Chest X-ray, AP view. Patient: 60 years old, sex F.
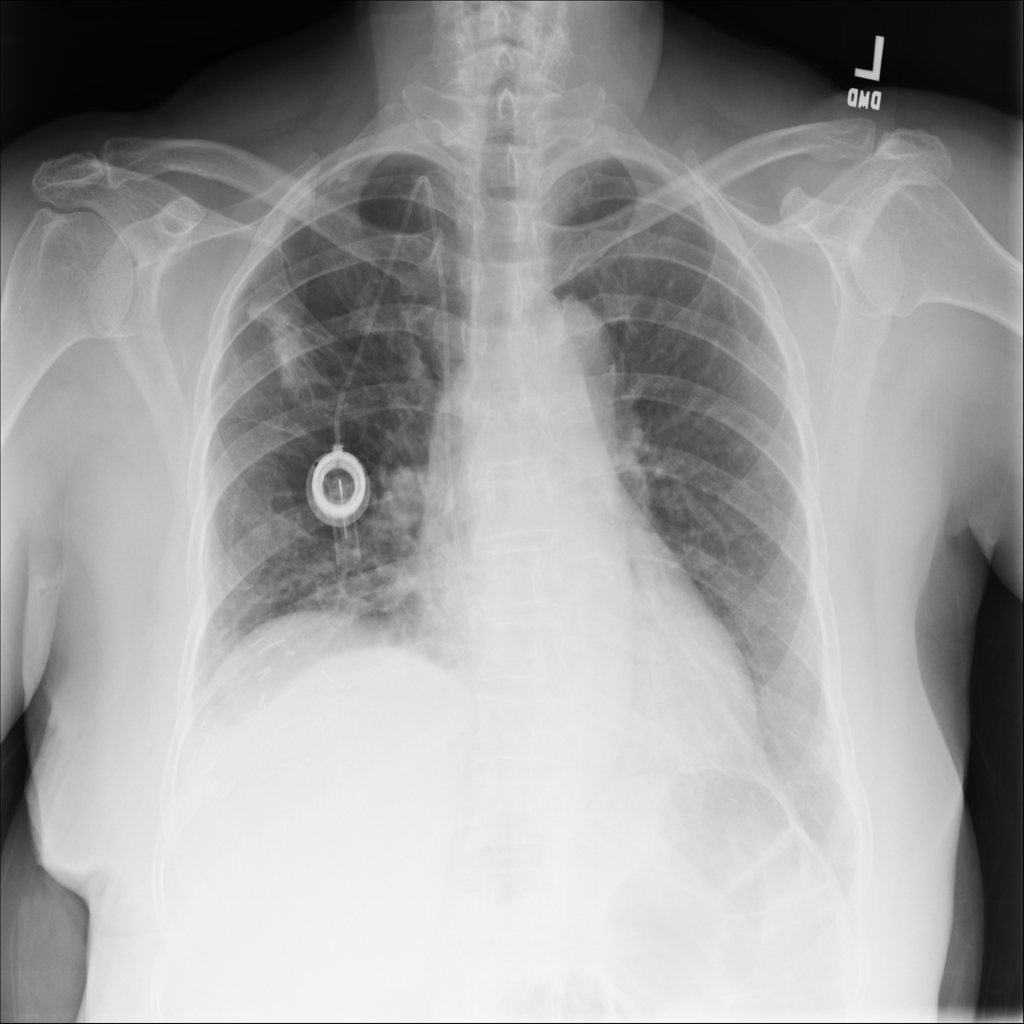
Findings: No Finding